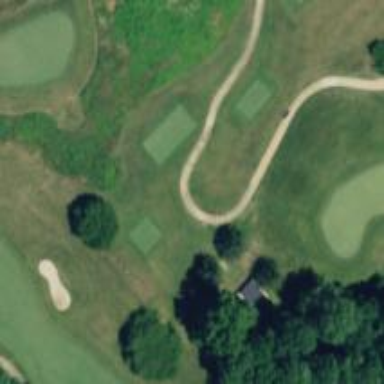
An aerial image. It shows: Path used for both walking and golf.